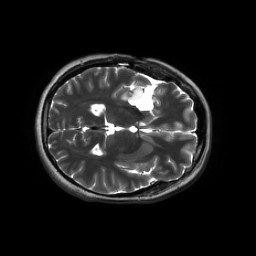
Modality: T2w
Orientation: axial
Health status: ill
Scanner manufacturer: siemens
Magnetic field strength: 3 T
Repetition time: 8.51 s
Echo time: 0.095 s